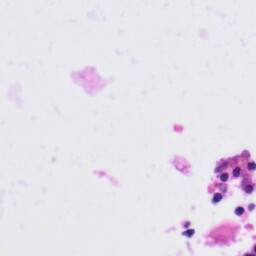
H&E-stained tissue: Tonsil